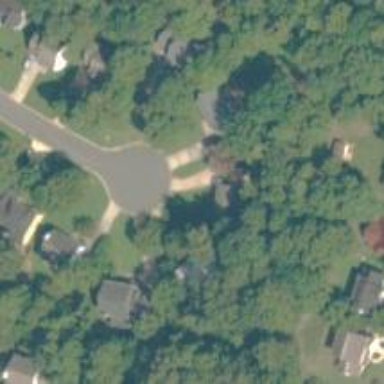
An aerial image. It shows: Neighborhood.